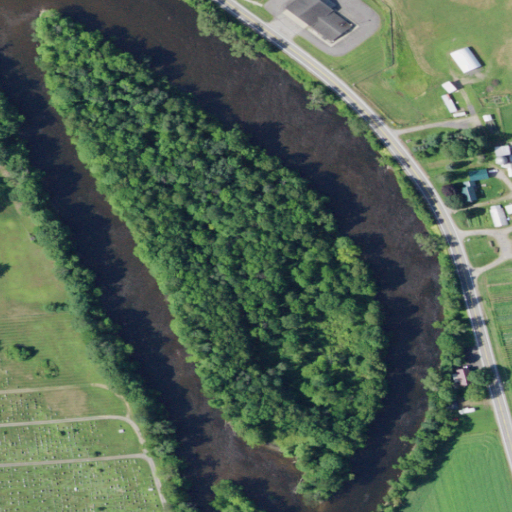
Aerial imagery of island in New York named Brown Island containing open water, deciduous forest, pasture, herbaceous wetlands, low intensity development, medium intensity development, woody wetlands, high intensity development, evergreen forest, shrub, open development, barren land, and cultivated crops